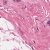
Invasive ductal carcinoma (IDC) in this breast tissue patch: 0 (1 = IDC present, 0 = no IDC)